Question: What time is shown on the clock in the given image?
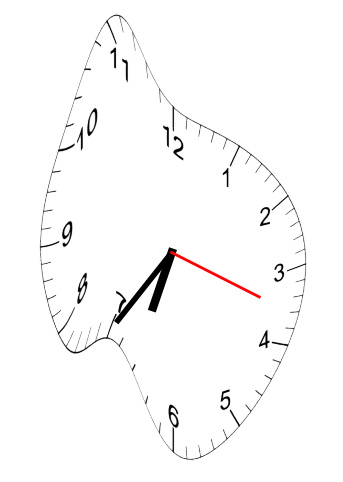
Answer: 06:35:18